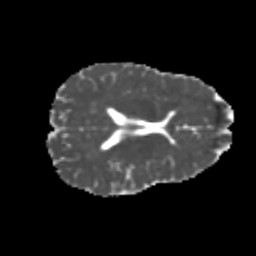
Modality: MD
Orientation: axial
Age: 21
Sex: male
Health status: healthy
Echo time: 0.074 s